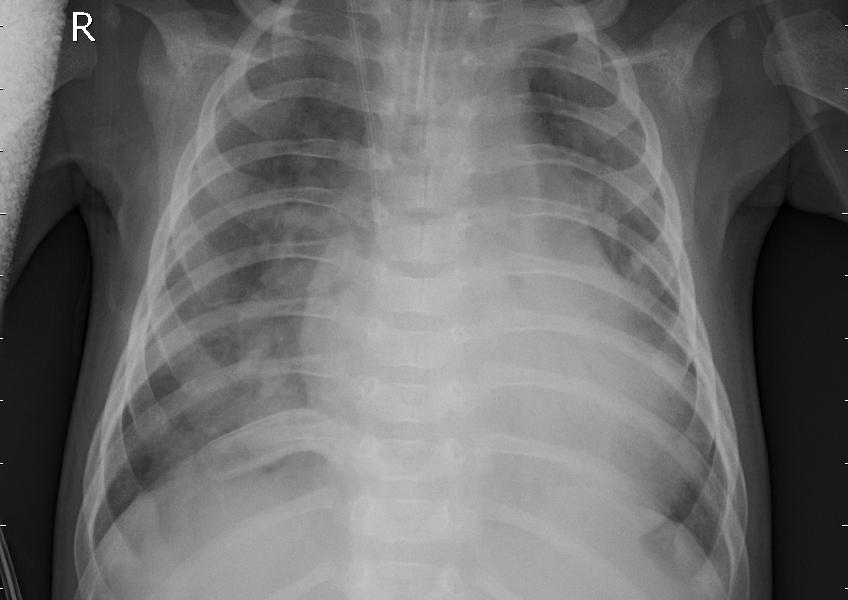
Diagnosis: PNEUMONIA